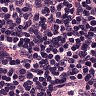
Metastatic tissue present: no